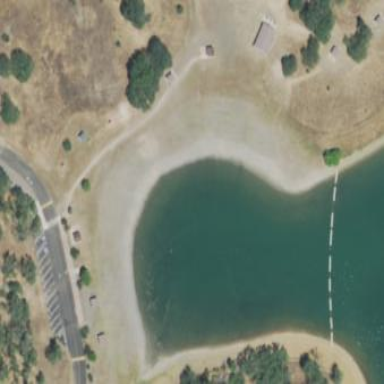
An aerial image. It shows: Swimming area meant for leisure land activities like swimming.